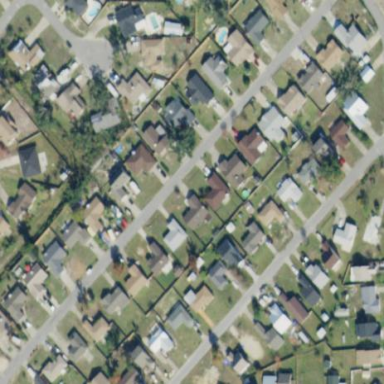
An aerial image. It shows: Residential area consisting of single-family homes.